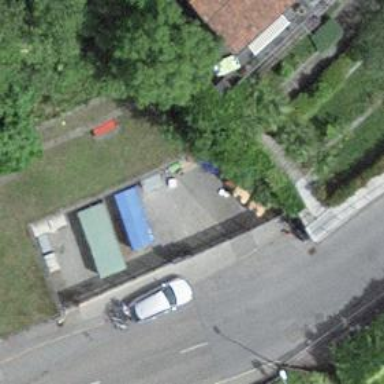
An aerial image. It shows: Recycling container at amenity designated for recycling.